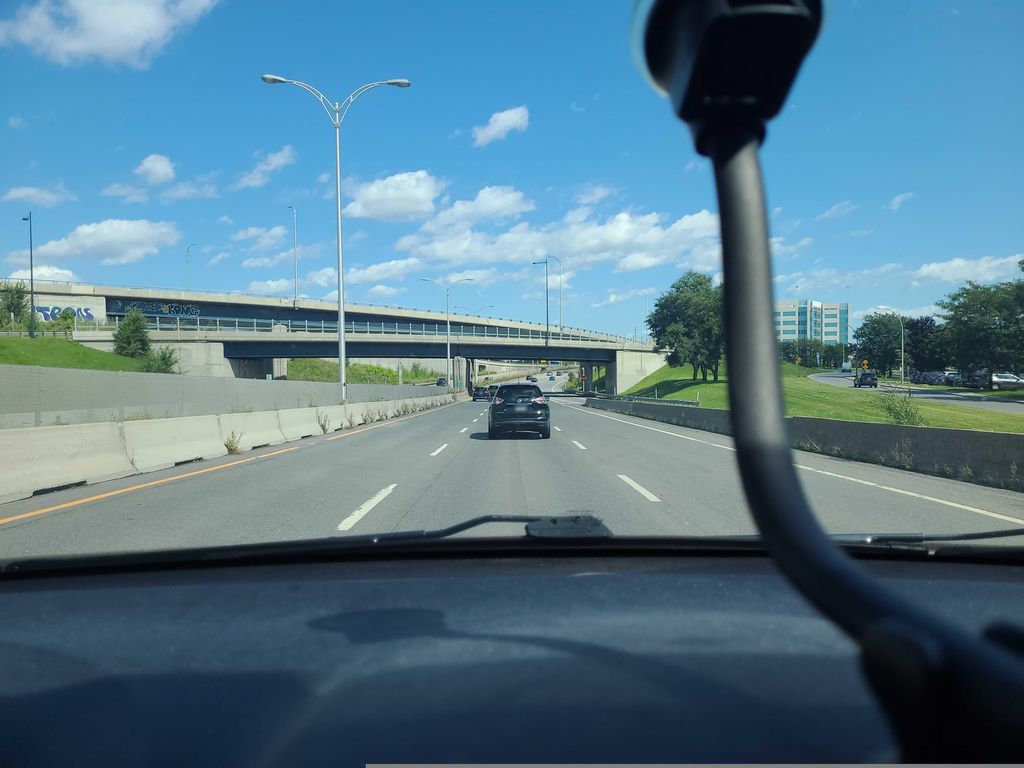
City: montreal